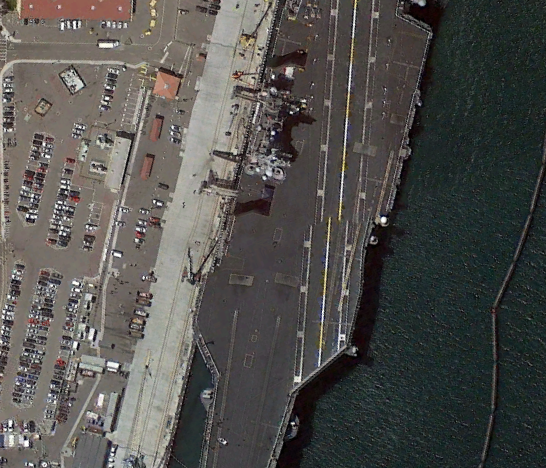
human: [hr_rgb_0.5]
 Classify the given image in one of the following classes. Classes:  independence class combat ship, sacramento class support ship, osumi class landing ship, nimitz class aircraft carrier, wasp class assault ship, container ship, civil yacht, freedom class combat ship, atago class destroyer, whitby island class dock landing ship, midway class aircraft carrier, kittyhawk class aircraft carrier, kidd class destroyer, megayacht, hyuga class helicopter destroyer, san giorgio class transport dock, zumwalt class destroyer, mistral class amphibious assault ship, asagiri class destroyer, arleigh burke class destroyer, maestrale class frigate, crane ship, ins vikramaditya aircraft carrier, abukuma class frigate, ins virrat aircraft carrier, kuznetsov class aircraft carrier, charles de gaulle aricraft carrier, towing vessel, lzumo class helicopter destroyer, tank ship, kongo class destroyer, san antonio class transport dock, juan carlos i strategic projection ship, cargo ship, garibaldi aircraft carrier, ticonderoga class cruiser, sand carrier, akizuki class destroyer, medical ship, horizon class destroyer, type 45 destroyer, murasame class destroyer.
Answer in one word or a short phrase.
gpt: Nimitz class aircraft carrier